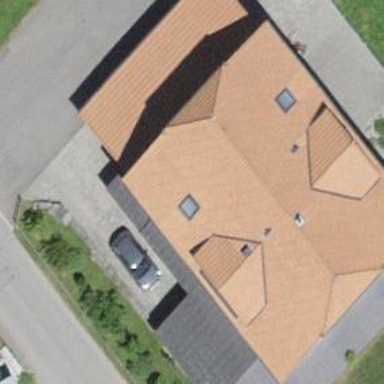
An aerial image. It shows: Garage.